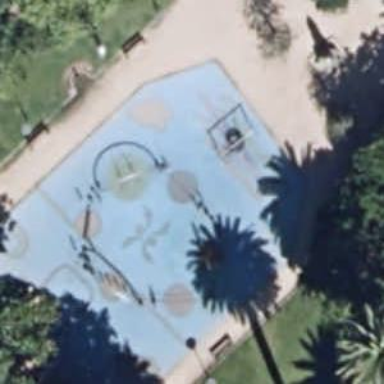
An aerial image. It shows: Playground area for leisure land.